Field crop: tomato
Growth stage: 1
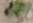
Species: solanum